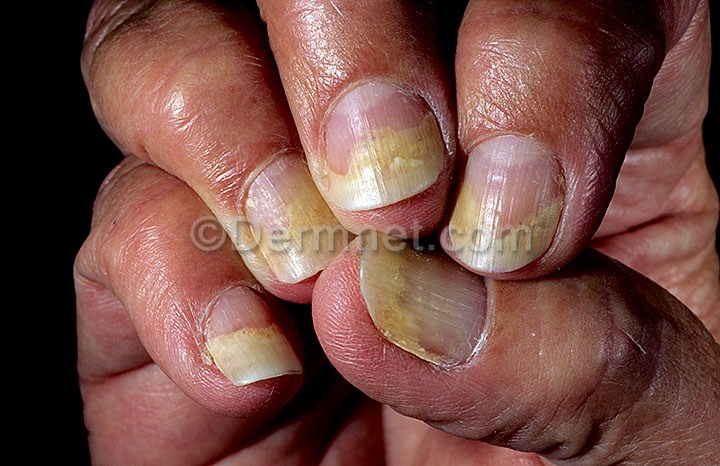
Disease: Nail Fungus and other Nail Disease